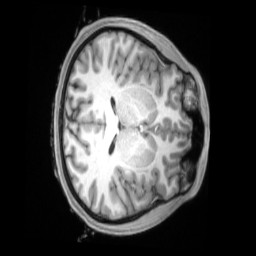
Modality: T1w
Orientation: axial
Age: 30
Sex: male
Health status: ill
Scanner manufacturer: siemens
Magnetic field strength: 3 T
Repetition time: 2.2 s
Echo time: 0.00157 s